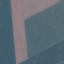
Label: AnnualCrop